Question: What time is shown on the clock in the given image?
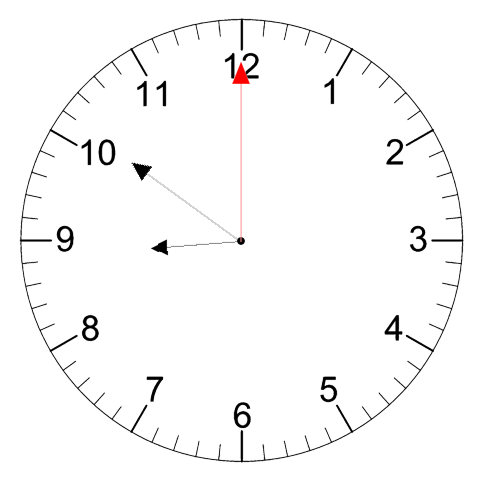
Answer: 08:51:00